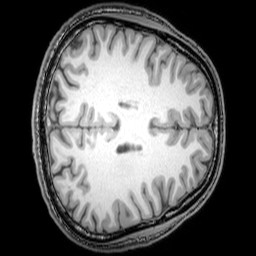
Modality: T1w
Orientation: axial
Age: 26
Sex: male
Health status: healthy
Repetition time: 0.081 s
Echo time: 0.037 s